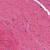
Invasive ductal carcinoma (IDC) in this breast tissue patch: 0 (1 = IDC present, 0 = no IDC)